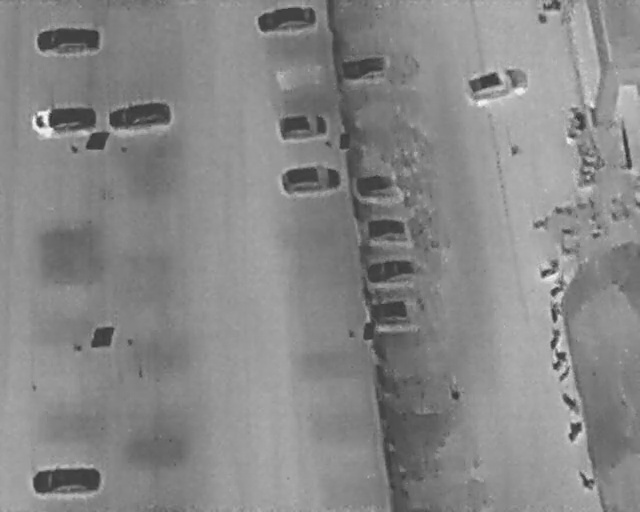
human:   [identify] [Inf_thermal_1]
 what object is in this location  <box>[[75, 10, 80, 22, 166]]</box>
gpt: <ref>1 medium car at the top right</ref>